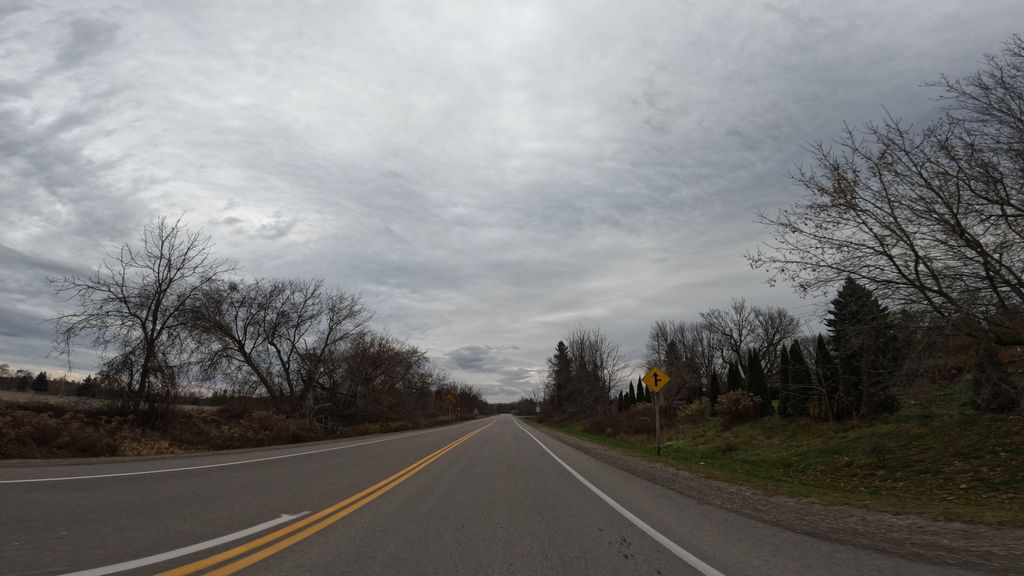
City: hamilton